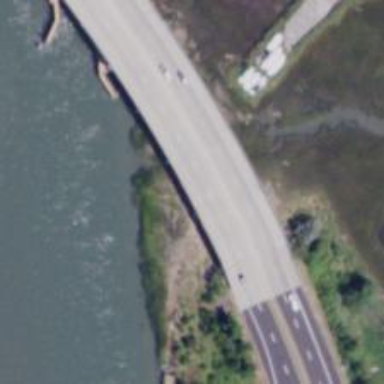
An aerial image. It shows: Primary highway bridge on expressway.